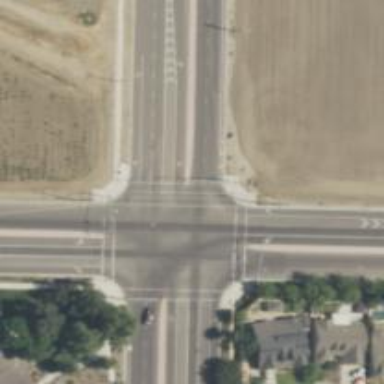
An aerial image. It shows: Crossing with marked lines on the road.